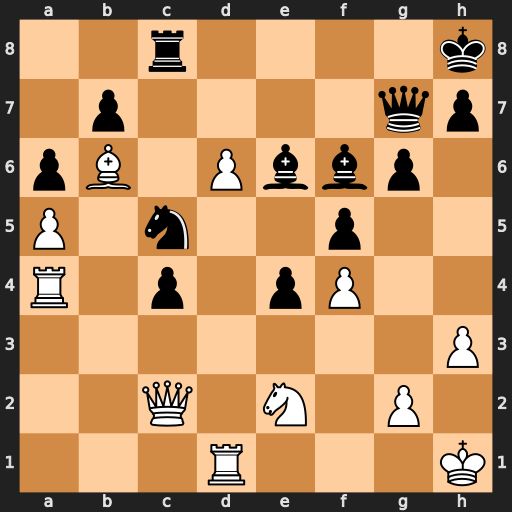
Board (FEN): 2r4k/1p4qp/pB1Pbbp1/P1n2p2/R1p1pP2/7P/2Q1N1P1/3R3K
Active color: w
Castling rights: -
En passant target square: -
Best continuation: Rxc4 Bxc4 Qxc4